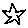
Label: star